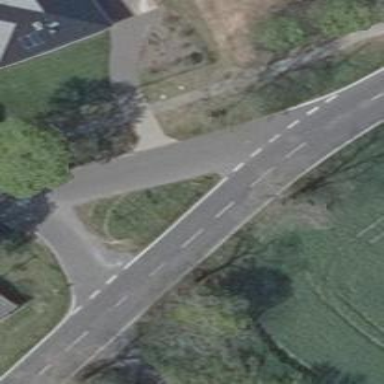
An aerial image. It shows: Tertiary road with asphalt surface.